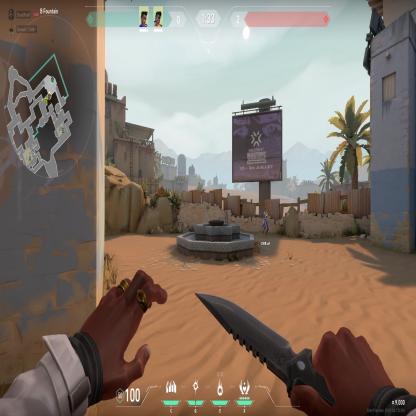
Label: teammate